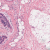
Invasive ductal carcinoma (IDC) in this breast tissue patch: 0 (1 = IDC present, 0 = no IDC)